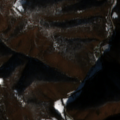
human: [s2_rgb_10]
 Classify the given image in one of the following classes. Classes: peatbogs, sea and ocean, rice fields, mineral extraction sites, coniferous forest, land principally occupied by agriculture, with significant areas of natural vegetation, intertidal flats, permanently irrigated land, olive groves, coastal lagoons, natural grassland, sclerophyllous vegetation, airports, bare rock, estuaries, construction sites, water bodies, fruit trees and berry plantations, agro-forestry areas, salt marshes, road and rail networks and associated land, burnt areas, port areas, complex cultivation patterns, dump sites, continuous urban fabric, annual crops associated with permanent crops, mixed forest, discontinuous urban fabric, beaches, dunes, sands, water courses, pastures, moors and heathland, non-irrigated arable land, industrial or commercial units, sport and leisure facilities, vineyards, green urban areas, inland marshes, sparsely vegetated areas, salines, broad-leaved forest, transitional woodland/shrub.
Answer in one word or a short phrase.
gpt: complex cultivation patterns, broad-leaved forest